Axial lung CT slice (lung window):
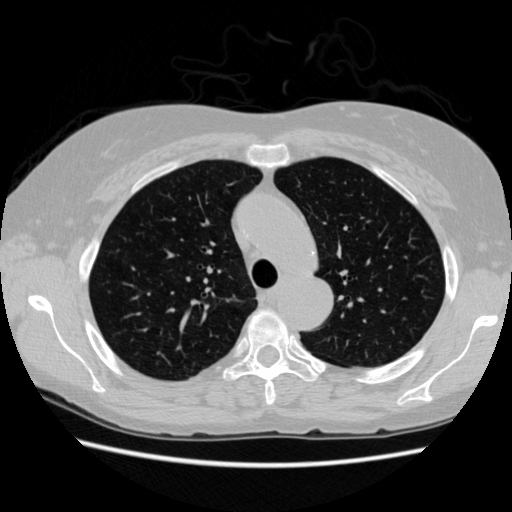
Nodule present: no